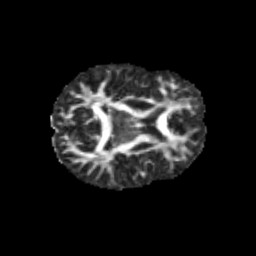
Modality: FA
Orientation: axial
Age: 10
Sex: male
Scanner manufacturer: siemens
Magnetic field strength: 3 T
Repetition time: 3.8 s
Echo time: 0.07 s